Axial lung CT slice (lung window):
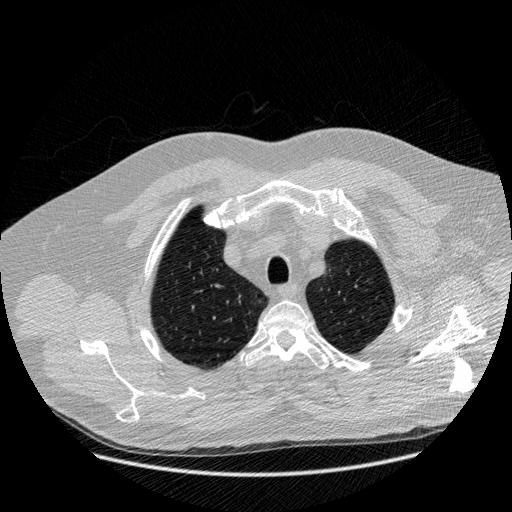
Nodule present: no